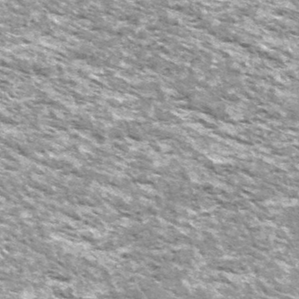
Label: frost